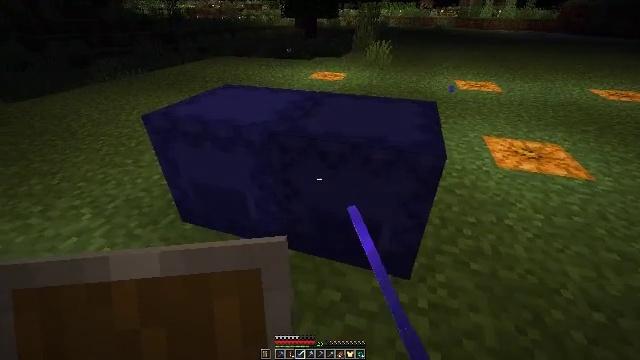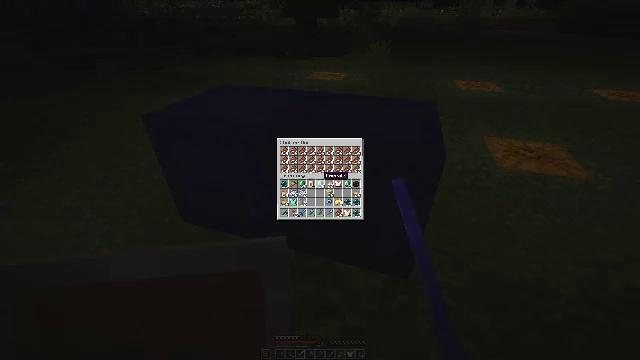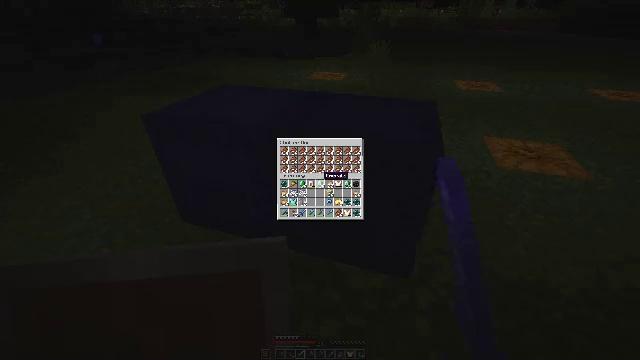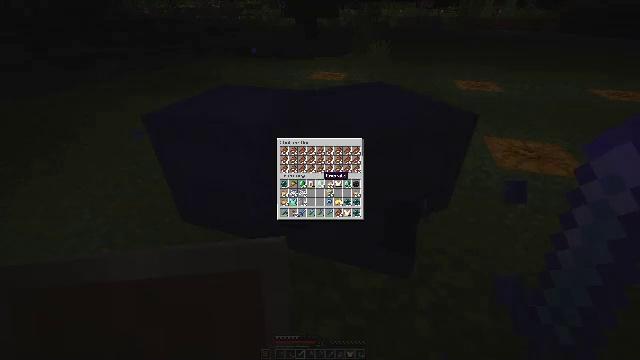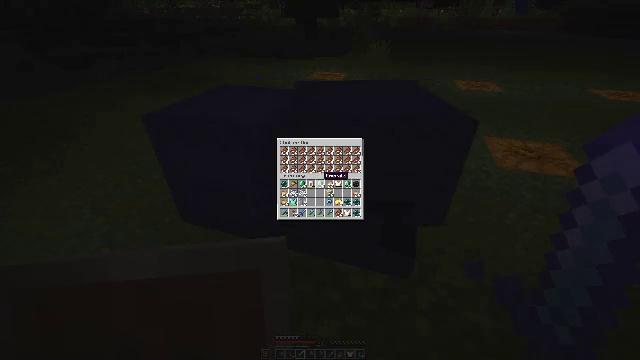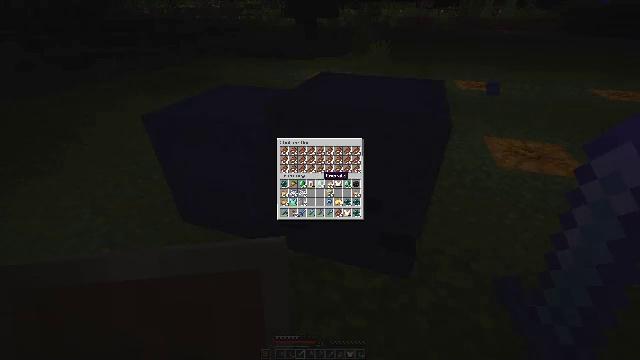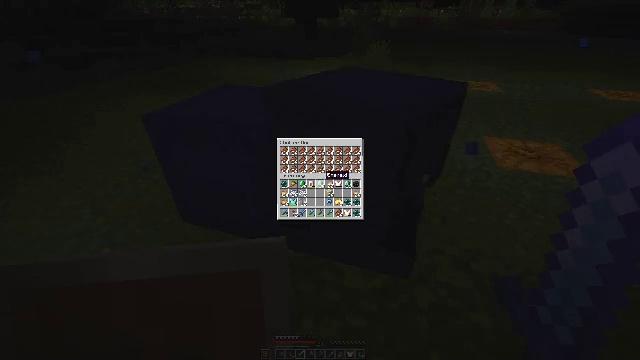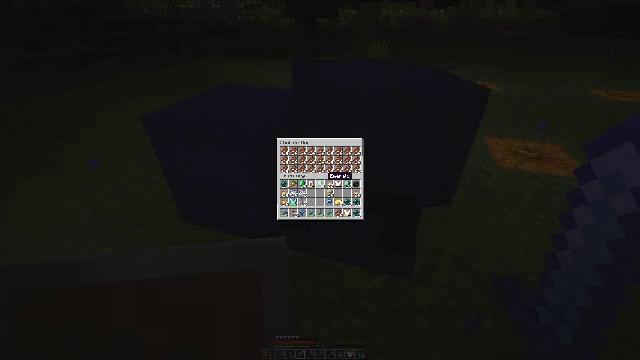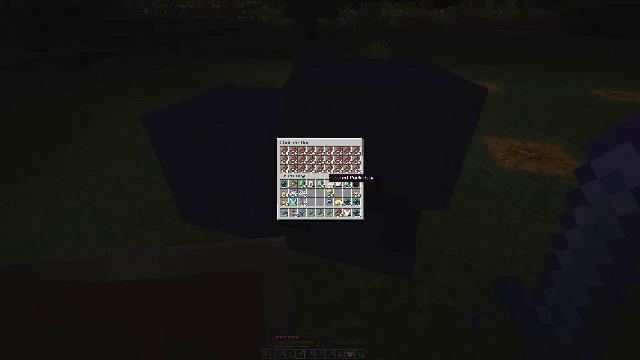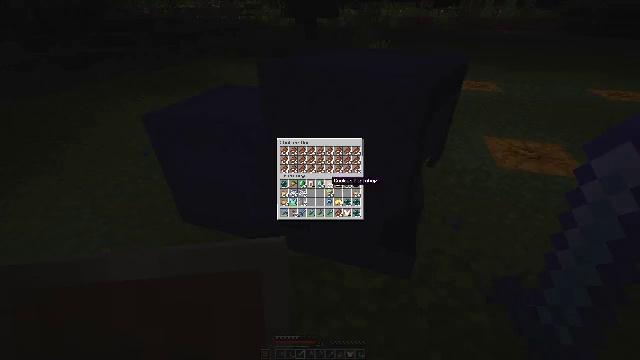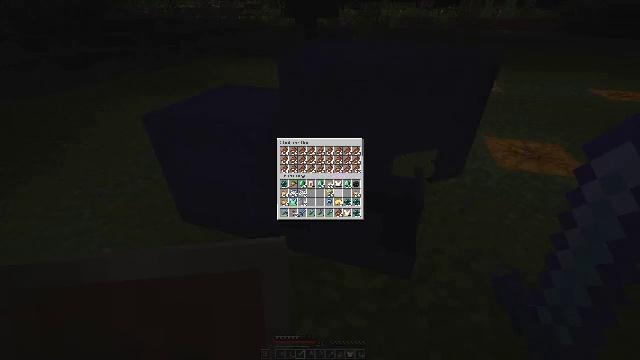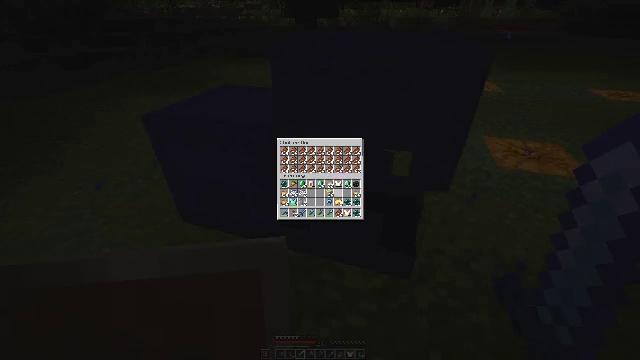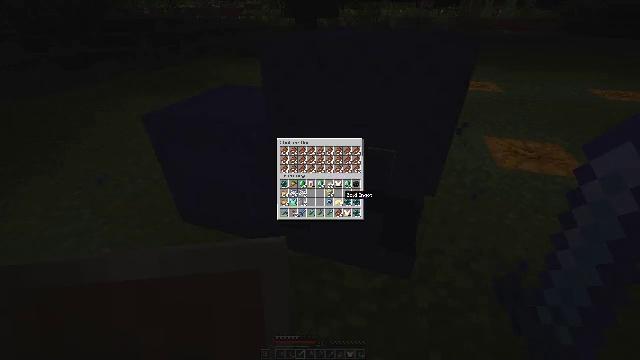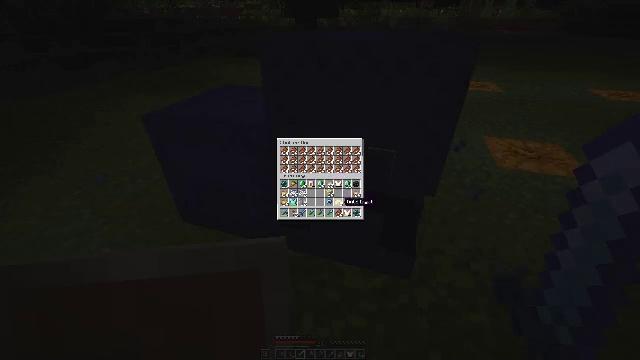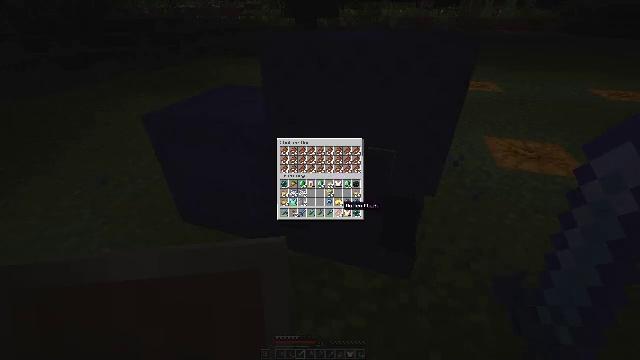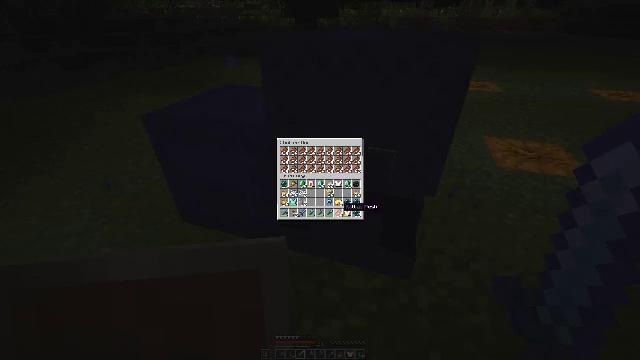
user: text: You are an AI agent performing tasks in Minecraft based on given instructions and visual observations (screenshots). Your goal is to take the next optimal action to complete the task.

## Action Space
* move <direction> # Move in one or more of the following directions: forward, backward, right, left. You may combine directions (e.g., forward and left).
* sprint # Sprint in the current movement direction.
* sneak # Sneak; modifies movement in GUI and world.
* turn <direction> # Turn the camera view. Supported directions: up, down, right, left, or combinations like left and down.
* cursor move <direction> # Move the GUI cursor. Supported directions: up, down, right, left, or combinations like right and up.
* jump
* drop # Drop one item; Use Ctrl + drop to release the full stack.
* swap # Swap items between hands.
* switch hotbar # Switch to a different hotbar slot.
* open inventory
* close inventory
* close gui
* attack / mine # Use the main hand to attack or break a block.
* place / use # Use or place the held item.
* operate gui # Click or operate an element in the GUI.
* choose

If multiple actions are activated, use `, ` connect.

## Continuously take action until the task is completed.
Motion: motion action
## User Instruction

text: Reclaim the blue shulker box for storage.
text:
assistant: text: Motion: no_op
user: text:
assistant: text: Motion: no_op
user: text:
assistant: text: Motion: no_op
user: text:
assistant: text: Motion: no_op
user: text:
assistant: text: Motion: no_op
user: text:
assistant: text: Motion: sneak
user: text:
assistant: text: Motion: sneak
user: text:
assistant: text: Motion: sneak
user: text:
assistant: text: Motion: sneak, turn right
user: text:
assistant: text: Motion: sneak, turn right and down
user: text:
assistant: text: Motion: sneak
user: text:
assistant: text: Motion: sneak, turn down
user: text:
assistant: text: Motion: sneak, turn down
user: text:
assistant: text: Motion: sneak, turn down
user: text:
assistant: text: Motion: sneak
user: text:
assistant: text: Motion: sneak
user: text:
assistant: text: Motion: sneak, attack / mine
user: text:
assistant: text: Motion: sneak, attack / mine
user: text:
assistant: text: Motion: sneak, attack / mine
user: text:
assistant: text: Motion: sneak, attack / mine
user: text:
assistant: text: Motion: no_op
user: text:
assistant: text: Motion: no_op
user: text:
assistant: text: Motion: turn right, close inventory
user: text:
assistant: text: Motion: turn right and up, close inventory
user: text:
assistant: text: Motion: turn right and up, close inventory
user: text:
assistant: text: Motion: turn right and up
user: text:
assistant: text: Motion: turn right and up
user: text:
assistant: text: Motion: turn right and up
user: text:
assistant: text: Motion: turn right and up
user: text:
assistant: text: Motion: no_op